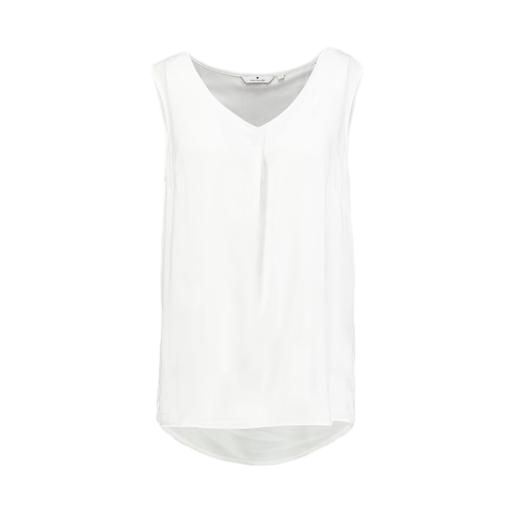
white sleeveless shirt, white sleeveless pleat back top, white v-neck muscle tee, white background